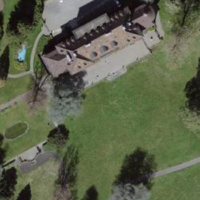
EUNIS habitat code: 24
Species observed at this site:
Grus grus